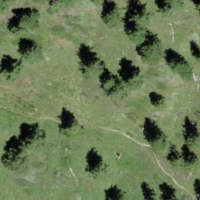
EUNIS habitat code: 23
Species observed at this site:
Campanula barbata